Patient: sex M, age 78
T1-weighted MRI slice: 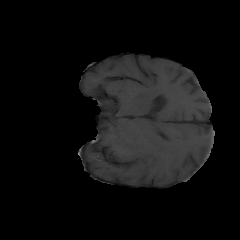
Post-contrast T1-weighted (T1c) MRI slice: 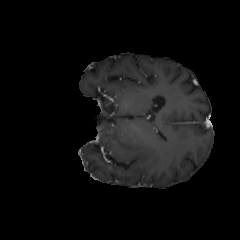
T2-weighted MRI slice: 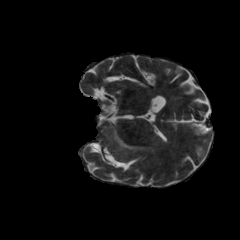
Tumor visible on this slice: yes
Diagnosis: Glioblastoma, IDH-wildtype
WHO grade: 4